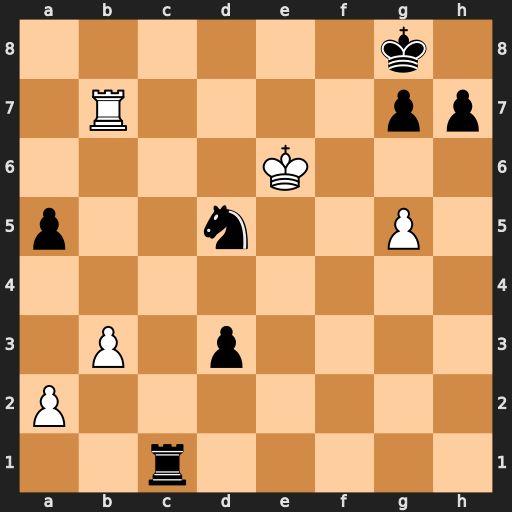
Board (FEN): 6k1/1R4pp/4K3/p2n2P1/8/1P1p4/P7/2r5
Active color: w
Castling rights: -
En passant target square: -
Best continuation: Rb8+ Rc8 Rxc8#